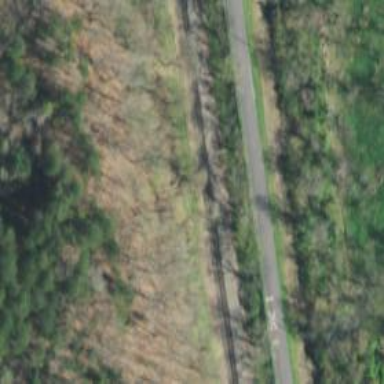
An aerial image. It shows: Railway track.